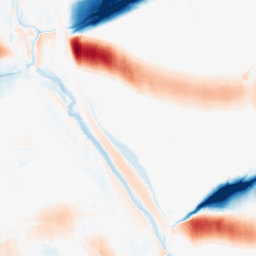
Category: morphological
Decomposition family: morphological_ellipse
Decomposition parameters: operation: average
width: 50
height: 5
Upsampling method: quartic
Upsampling parameters: scale: 2
Upsampling scale: 2